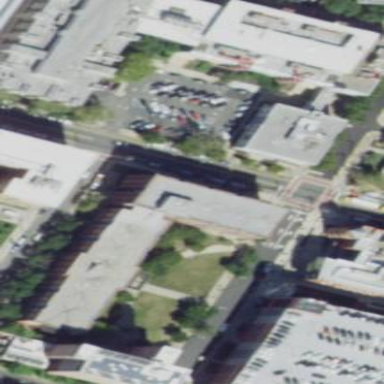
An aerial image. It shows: Dormitory building.